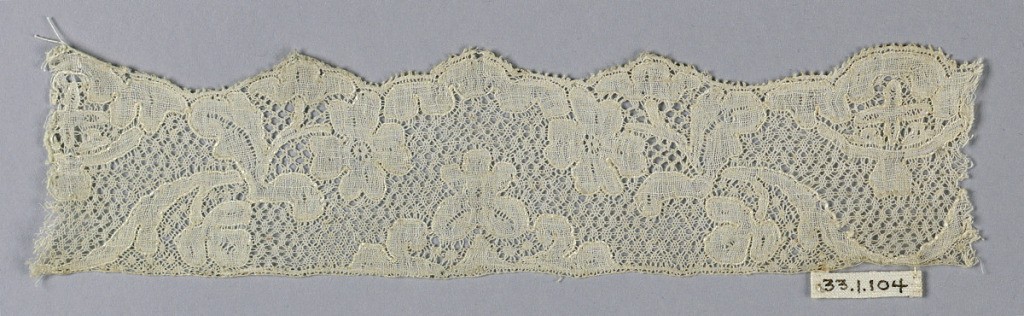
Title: Fragment
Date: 18th century
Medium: linen Technique: bobbin lace, Mechlin style
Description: Louis XV pattern, "fond armure".